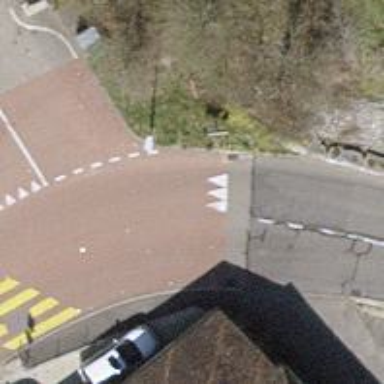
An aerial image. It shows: Residential road.